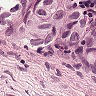
Metastatic tissue present: yes